Aerial crown-view tile of a tropical tree (Barro Colorado Island, Panama), acquired 20250818:
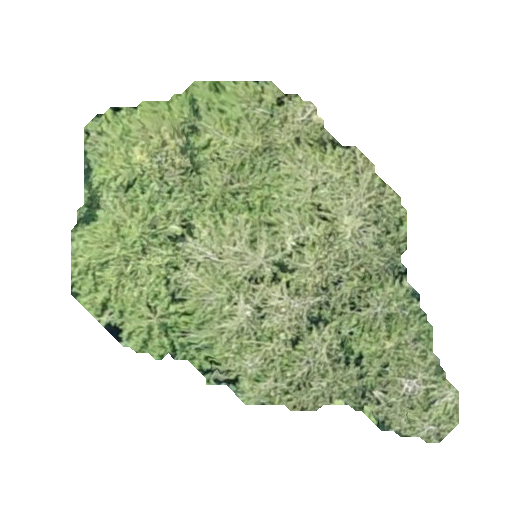
Species: Quararibea stenophylla
GBIF accepted scientific name: Quararibea stenophylla
Crown area: 133.159 m²